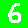
Digit: 6